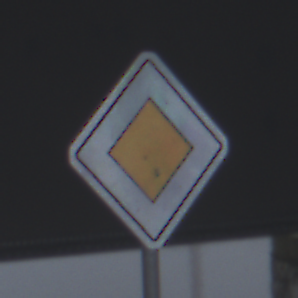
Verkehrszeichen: Vorfahrtsstrasse
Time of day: MorningAfternoon
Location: Outdoor (Suburban)
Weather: Overcast
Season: NotSpecified
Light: Natural